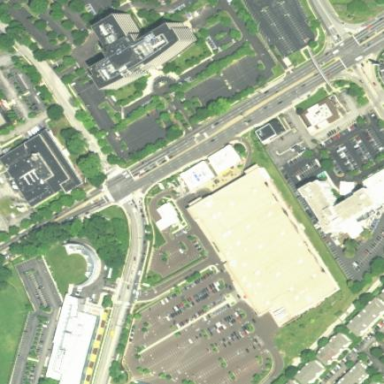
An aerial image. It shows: Retail building that houses department store.